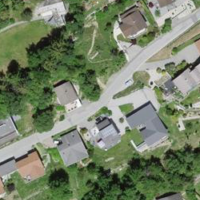
EUNIS habitat code: 54
Species observed at this site:
Nicandra physalodes
Euplagia quadripunctaria